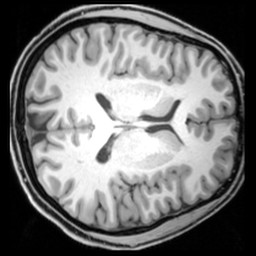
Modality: T1w
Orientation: axial
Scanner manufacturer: siemens
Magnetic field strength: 3 T
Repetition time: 1.9 s
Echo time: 0.00397 s